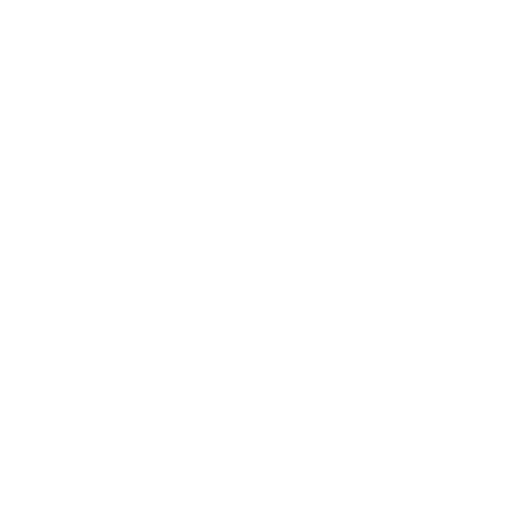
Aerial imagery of gap in Nevada named Groom Pass containing shrub, barren land, and grassland